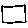
Label: square